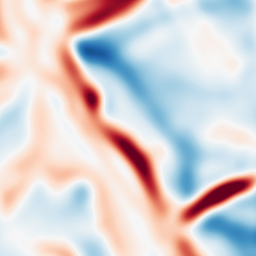
Category: multiscale
Decomposition family: log
Decomposition parameters: sigma: 10
Upsampling method: sinc_blackman
Upsampling parameters: scale: 2
kernel_size: 16
Upsampling scale: 2